Question: am running commonsware project for map but the map display squares and not maps or streets
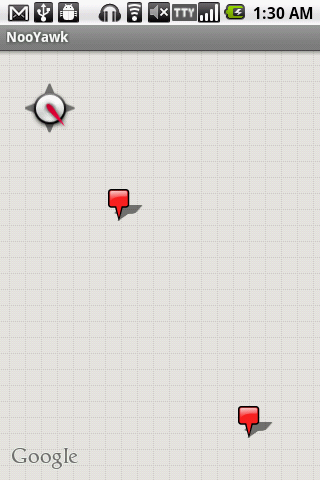
Answer: @Hassan Khwieh
i think you have not supply valid Google Map key
for review
<URL>